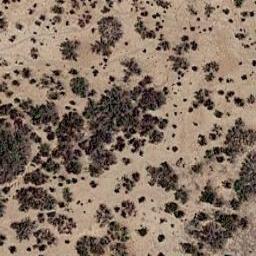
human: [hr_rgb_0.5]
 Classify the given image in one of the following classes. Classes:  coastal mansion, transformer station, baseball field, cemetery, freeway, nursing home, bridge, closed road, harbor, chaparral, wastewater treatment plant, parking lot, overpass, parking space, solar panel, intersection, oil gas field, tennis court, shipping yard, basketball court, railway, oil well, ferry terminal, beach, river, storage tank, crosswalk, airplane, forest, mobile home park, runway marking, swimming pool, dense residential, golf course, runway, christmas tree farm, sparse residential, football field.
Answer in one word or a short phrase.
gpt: chaparral